Question: I have attached a screenshot of the problem im facing.
Basically my Y axis values are all between -1 and 1 as can be seen the command line for the most part but in the plot, y appears to be between 0-800.
Im very new to R, I appreciate any help I can get.
Thank you!
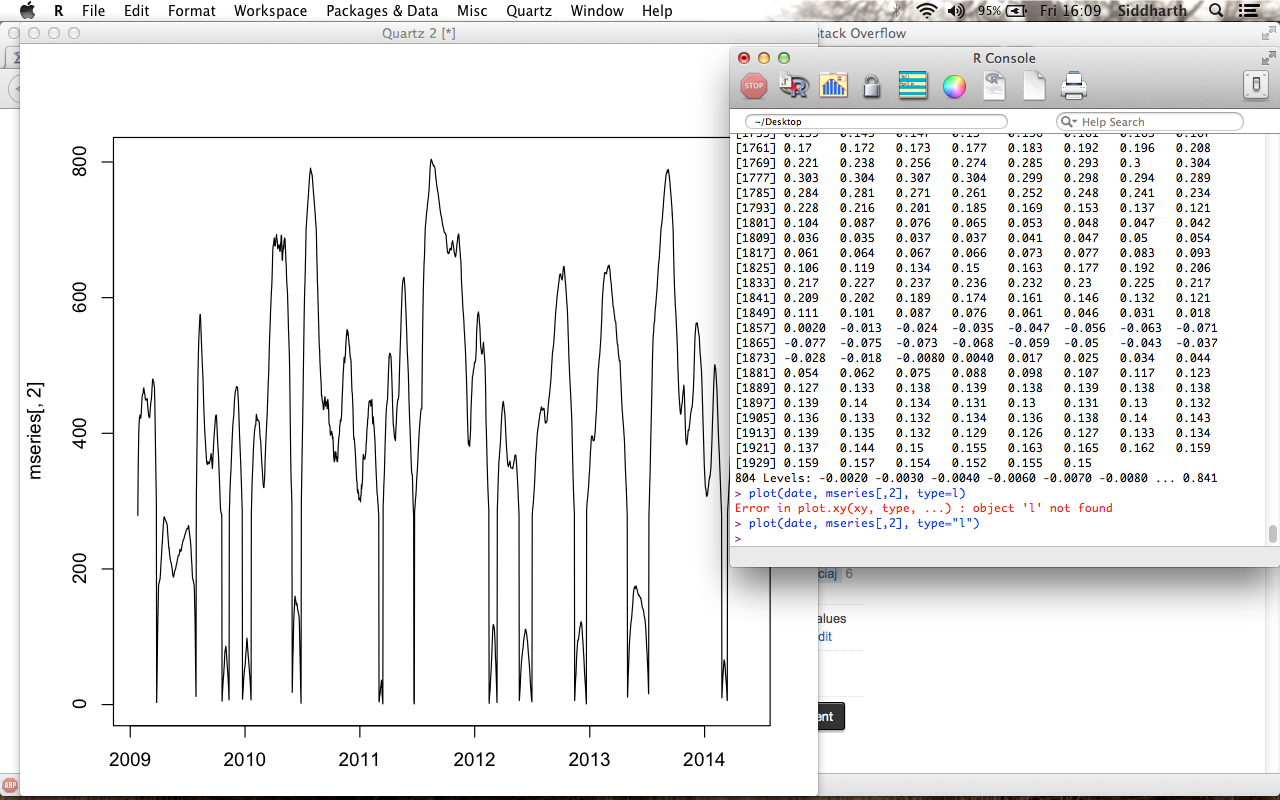
Answer: I'm not sure how you loaded the data in, but I am guessing that your values where assumed to be strings and converted to factors.
Regardless of how it happened, what is causing your issue is that your column is a 'factor'. The giveaway is the final line of output: '"804 Levels: ..... "'. Anytime you see that "XXX Levels: ..." statement, you know your data is being stored as factors.
To convert to numbers, first convert to strings, then use as.numeric:
'''
'mseries[, 2] <- as.numeric(as.character(mseries[, 2]))'
# then plot again
'''
---
Factors in R are stored as integers with a mapping from each integer to a string. So what you are seeing in your Y-axis is the underlying numeric representation. Incidentally, this is also the reason that you first need to convert to string; if you convert a factor to numeric, the number you will receive is the underlying integer value of the factor mapping.
While this may appear confusing for the context in question, for appropriate usage this is extremely practical. For example, for a variable indicating Male / Female.